Aerial crown-view tile of a tropical tree (Barro Colorado Island, Panama), acquired 20250317:
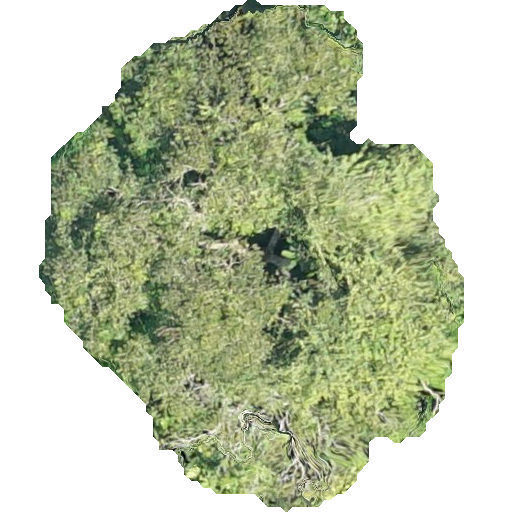
Species: Zanthoxylum ekmanii
GBIF accepted scientific name: Zanthoxylum ekmanii
Crown area: 219.216 m²